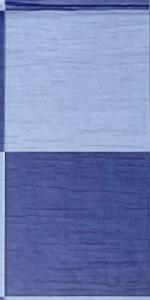
Label: Empty